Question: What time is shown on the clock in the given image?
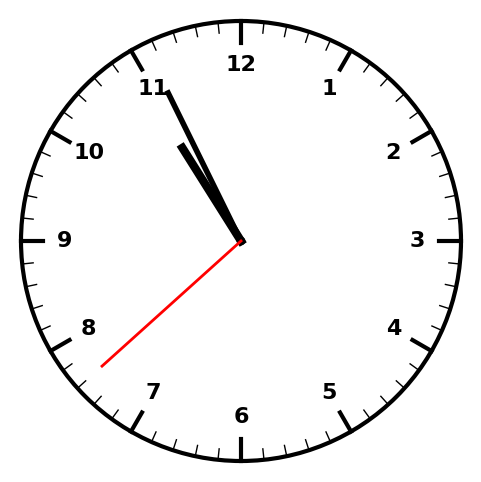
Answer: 10:55:38